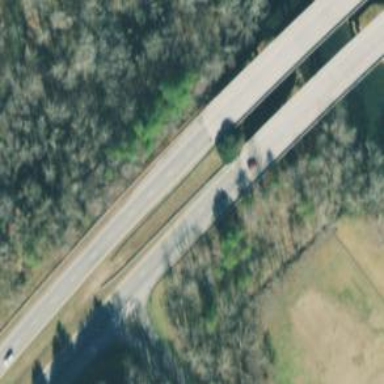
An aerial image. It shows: Trunk highway with bridge.